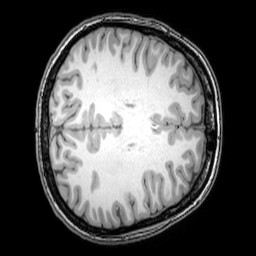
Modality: T1w
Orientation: axial
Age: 20
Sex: female
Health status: healthy
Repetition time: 0.081 s
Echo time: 0.037 s